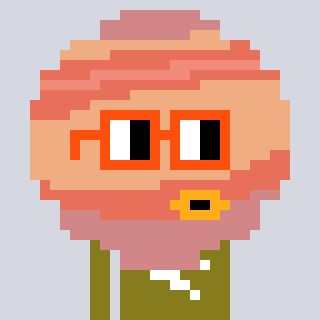
a pixel art character with square orange glasses, a jupiter-shaped head and a gunk-colored body on a cool background